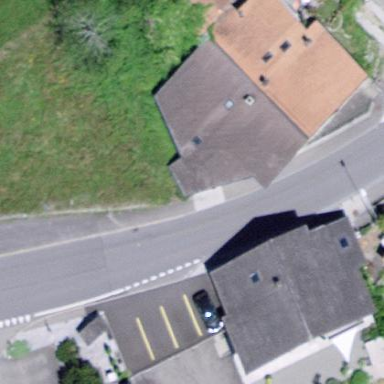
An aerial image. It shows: Residential building.